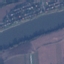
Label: River